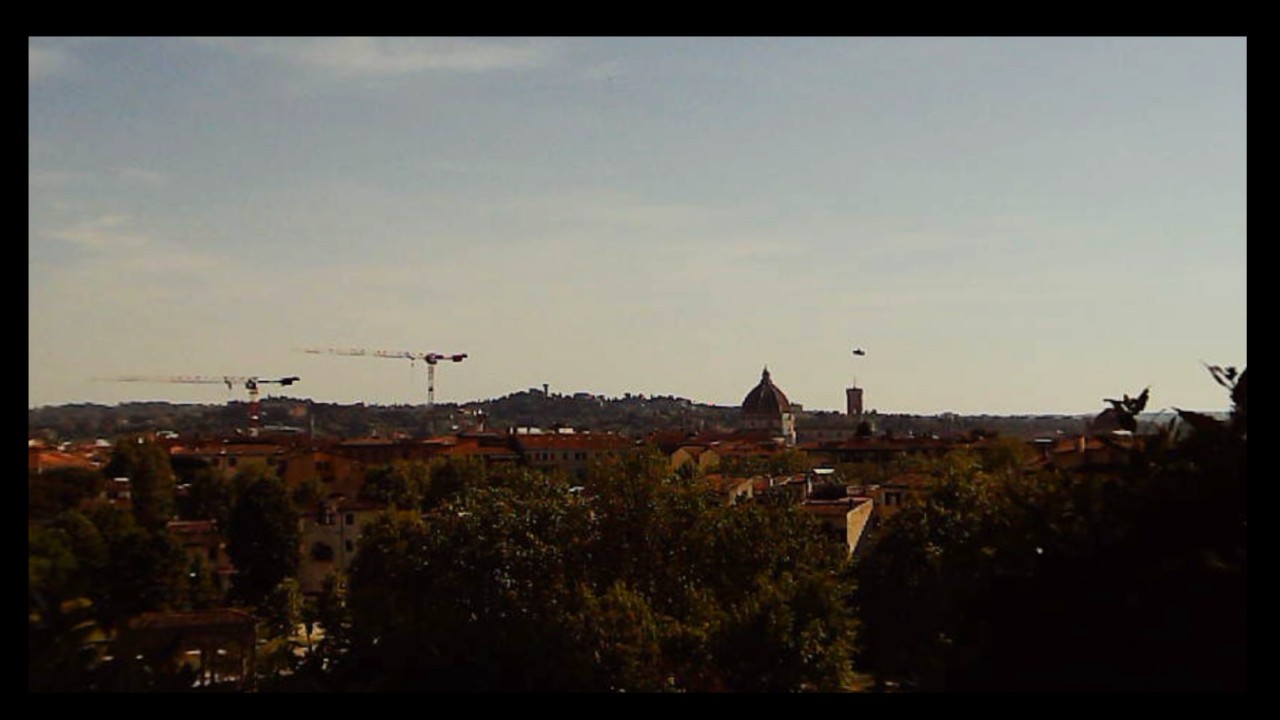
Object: Betafpv air75